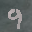
Label: 9